Question: I'm currently making a game (in vb.net) that uses the <URL>, so besides the previous, are there any other ways to improve my game's performance?
Game screenshot...

Here's my code so far (the quality adjustment bit is at the bottom),
'''
Public Class Form1
Private keysPressed As New HashSet(Of Keys)
Private firstRun As Boolean = True
Private mouseDownB As Boolean = False
Private newLevel As Boolean = True
Private randomColour As New Random
Private RandomEnemyX As New Random
Private RandomEnemyY As New Random
Private RandomEnemySide As New Random
Private life As Integer = 5
Private score As String = 0
Private playerX As Integer = 403
Private playerY As Integer = 206
Private totaltEnemyCount As Integer = 10
Private enemyCount As Integer = 0
Private enemyX(0) As Integer
Private enemyY(0) As Integer
Private enemyID(0) As Integer
Private EX As Integer = 0
Private EY As Integer = 0
Private ES As Integer = 0
Private enemyMoved As Integer
Private enemySpeed As Integer = 1
Private enemyAttacked As Integer = 0
Private enemyActive As Integer = 0
Private levelNumber As Long = 0
Private FPS As Integer = 40
Private g1 As Graphics
Private enemyCountIncrease As Boolean = True
Private enemySpeedIncrease As Boolean = False
Private Sub Form1_Shown(sender As Object, e As EventArgs) Handles Me.Shown
g1 = Me.CreateGraphics
g1.SmoothingMode = Drawing2D.SmoothingMode.AntiAlias
End Sub
Private Sub Form1_MouseDown(sender As Object, e As MouseEventArgs) Handles Me.MouseDown
mouseDownB = True
End Sub
Private Sub Form1_MouseUp(sender As Object, e As MouseEventArgs) Handles Me.MouseUp
mouseDownB = False
End Sub
Private Sub Form1_KeyDown(sender As Object, e As KeyEventArgs) Handles Me.KeyDown
If e.KeyCode = Keys.Left Then
keysPressed.Add(Keys.Left)
ElseIf e.KeyCode = Keys.Up Then
keysPressed.Add(Keys.Up)
ElseIf e.KeyCode = Keys.Right Then
keysPressed.Add(Keys.Right)
ElseIf e.KeyCode = Keys.Down Then
keysPressed.Add(Keys.Down)
End If
End Sub
Private Sub Form1_KeyUp(sender As Object, e As KeyEventArgs) Handles Me.KeyUp
keysPressed.Remove(e.KeyCode)
End Sub
'''''''''''''''''''''''''Random colour generator''''''''''''''''''''''''''''
Private Function R() As String
Return randomColour.Next(0, 255)
End Function
Private Function G() As String
Return randomColour.Next(0, 255)
End Function
Private Function B() As String
Return randomColour.Next(0, 255)
End Function
'''''''''''''''''''''''''Random location generator''''''''''''''''''''''''''''
Private Function X() As String
Return RandomEnemyX.Next(0, 494)
End Function
Private Function Y() As String
Return RandomEnemyY.Next(24, 348)
End Function
'''''''''''''''''''''''''Main display & player generation''''''''''''''''''''''''''''''''
Private Sub mainPaint(sender As Object, e As EventArgs) Handles Timer1.Tick
Timer1.Interval = FPS
Dim ST As New Stopwatch
ST.Start()
If firstRun = True Then
levelNumber = levelNumber + 1
g1.DrawString("Level " & levelNumber, New Font("DigifaceWide", 64, GraphicsUnit.Pixel), New SolidBrush(Color.FromArgb(191, R, G, B)), X, Y)
g1.DrawRectangle(New Pen(Color.FromArgb(128, R, G, B)), 0, 0, 884, 24)
g1.FillEllipse(New SolidBrush(Color.FromArgb(128, R, G, B)), playerX, playerY, 24, 24)
g1.FillRectangle(New SolidBrush(Color.FromArgb(128, R, G, B)), 0, 0, 884, 24)
g1.DrawString("Life: 5", New Font("DigifaceWide", 20, GraphicsUnit.Pixel), New SolidBrush(Color.FromArgb(191, R, G, B)), 2, 0)
g1.DrawString("Score: 0", New Font("DigifaceWide", 20, GraphicsUnit.Pixel), New SolidBrush(Color.FromArgb(191, R, G, B)), 100, 0)
firstRun = False
End If
'''''''''''''''''''''''''''''''Move player''''''''''''''''''''''''''''''
If keysPressed.Contains(Keys.Left) Then
If playerX > 0 Then
playerX = playerX - 5
g1.FillEllipse(New SolidBrush(Color.FromArgb(128, R, G, B)), playerX, playerY, 24, 24)
End If
ElseIf keysPressed.Contains(Keys.Up) Then
If playerY > 24 Then
playerY = playerY - 5
g1.FillEllipse(New SolidBrush(Color.FromArgb(128, R, G, B)), playerX, playerY, 24, 24)
End If
ElseIf keysPressed.Contains(Keys.Right) Then
If playerX < 860 Then
playerX = playerX + 5
g1.FillEllipse(New SolidBrush(Color.FromArgb(128, R, G, B)), playerX, playerY, 24, 24)
End If
ElseIf keysPressed.Contains(Keys.Down) Then
If playerY < 388 Then
playerY = playerY + 5
g1.FillEllipse(New SolidBrush(Color.FromArgb(128, R, G, B)), playerX, playerY, 24, 24)
End If
End If
'''''''''''''''''''''''''''''''Laser generation'''''''''''''''''''''''''''''''''''''
If mouseDownB = True Then
g1.DrawLine(New Pen(Color.FromArgb(102, R, G, B)), playerX + 12, playerY + 12, Control.MousePosition.X - Me.Bounds.X, Control.MousePosition.Y - Me.Bounds.Y)
End If
''''''''''''''''''''''''''''''''Enemy generation - New level''''''''''''''''''''''''''''''''''''
If newLevel = True Then
levelNumber = levelNumber + 1
Do While enemyCount < totaltEnemyCount
Dim i As Integer = 0
ReDim enemyID(0)
Do While enemyID.Length <= totaltEnemyCount
EX = RandomEnemyX.Next(0, 872)
EY = RandomEnemyY.Next(24, 400)
ES = RandomEnemySide.Next(0, 4)
ReDim Preserve enemyID(i + 1)
enemyID(i) = 1
ReDim Preserve enemyX(i + 1)
ReDim Preserve enemyY(i + 1)
If ES = 0 Then 'Left side
enemyX(i) = 0
enemyY(i) = EY
ElseIf ES = 1 Then 'Top side
enemyX(i) = EX
enemyY(i) = 24
ElseIf ES = 2 Then 'Right side
enemyX(i) = 872
enemyY(i) = EY
ElseIf ES = 3 Then 'Bottom side
enemyX(i) = EX
enemyY(i) = 400
End If
g1.FillEllipse(New SolidBrush(Color.FromArgb(128, Color.Red)), enemyX(i), enemyY(i), 12, 12)
enemyCount = enemyID.Length
enemyActive = enemyActive + 1
i = i + 1
Loop
Loop
newLevel = False
End If
''''''''''''''''''''''''''''''''Enemy attacked''''''''''''''''''''''''''''''''''''''''
Dim iii As Integer = 0
Do While iii < totaltEnemyCount
If (((Control.MousePosition.X - Me.Location.X) > enemyX(iii))) And ((Control.MousePosition.X - Me.Location.X) < (enemyX(iii) + 16)) And ((Control.MousePosition.Y - Me.Location.Y) > enemyY(iii)) And ((Control.MousePosition.Y - Me.Location.Y) < (enemyY(iii) + 16)) Then
If mouseDownB = True Then
enemyID(iii) = -1
enemyX(iii) = -1
enemyY(iii) = -1
enemyActive = enemyActive - 1
enemyCount = enemyCount - 1
End If
End If
iii = iii + 1
Loop
''''''''''''''''''''''''''''''''Move enemy'''''''''''''''''''''''''''''
Dim ii As Integer = 0
Do While enemyMoved < totaltEnemyCount
If enemyActive < 1 Then
enemyCount = 0
newLevel = True
If enemyCountIncrease = True Then
totaltEnemyCount = totaltEnemyCount + 50
ElseIf enemySpeedIncrease = True Then
enemySpeed = enemySpeed + 1
End If
g1.DrawString("Level " & levelNumber, New Font("DigifaceWide", 64, GraphicsUnit.Pixel), New SolidBrush(Color.FromArgb(191, R, G, B)), X, Y)
Exit Sub
End If
If enemyID(ii) = -1 Then
GoTo skipMove
End If
If (enemyX(ii) - (playerX + 4)) < 0 Then 'Enemy on left
enemyX(ii) = enemyX(ii) + enemySpeed
End If
If (enemyX(ii) - (playerX + 4)) > 0 Then 'Enemy on right
enemyX(ii) = enemyX(ii) - enemySpeed
End If
If (enemyY(ii) - (playerY + 4)) < 0 Then 'Enemy above
enemyY(ii) = enemyY(ii) + enemySpeed
End If
If (enemyY(ii) - (playerY + 4)) > 0 Then 'Enemy below
enemyY(ii) = enemyY(ii) - enemySpeed
End If
g1.FillEllipse(New SolidBrush(Color.FromArgb(51, Color.Red)), enemyX(ii), enemyY(ii), 12, 12)
skipMove:
enemyMoved = enemyMoved + 1
ii = ii + 1
Loop
enemyMoved = 0
''''''''''''''''''''''QDSA - Quality Depentant Speed Adjustment''''''''''''''''''''
ST.Stop()
Dim elapTick As Decimal = ST.ElapsedTicks
If elapTick < 5000 Then 'Slow down
FPS = FPS + 1
enemySpeedIncrease = False
g1.SmoothingMode = Drawing2D.SmoothingMode.AntiAlias
enemyCountIncrease = True
ElseIf elapTick > 5000 Then 'Speed up
If FPS > 1 Then
FPS = FPS - 1
End If
g1.SmoothingMode = Drawing2D.SmoothingMode.None
enemyCountIncrease = False
If enemySpeed < 4 Then
enemySpeedIncrease = True
Else
enemySpeedIncrease = False
End If
End If
End Sub
End Class
'''
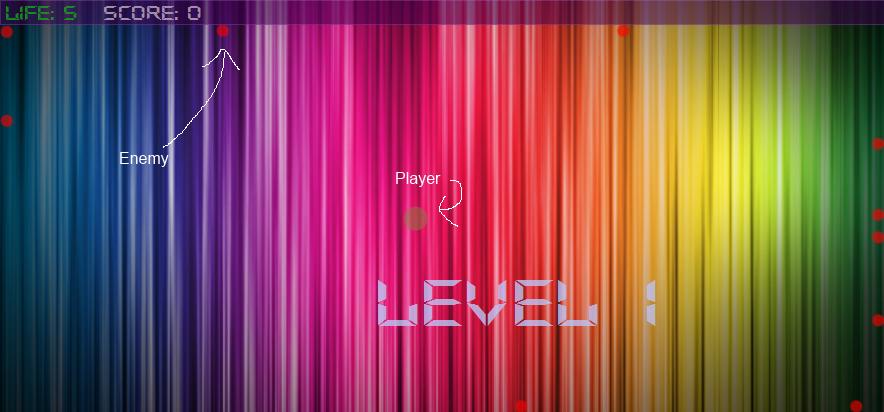
Answer: I have made a sample WPF project similar to what you need, just to give you an idea how powerful and beautiful and fast WPF is compared to ancient technologies.
It looks like this:

It's a little too much code to post it here entirely, so <URL> to a RAR file with the full source.
The main UI XAML is this:
'''
<Window x:Class="SamsGameSample.MainWindow"
xmlns="http://schemas.microsoft.com/winfx/2006/xaml/presentation"
xmlns:x="http://schemas.microsoft.com/winfx/2006/xaml"
xmlns:local="clr-namespace:SamsGameSample"
Title="SamsGameSample"
PreviewKeyDown="Window_PreviewKeyDown"
PreviewKeyUp="Window_PreviewKeyUp"
SizeChanged="Window_SizeChanged"
WindowState="Maximized">
<Window.Resources>
<DataTemplate DataType="{x:Type local:Player}">
<Ellipse Fill="Green" Stroke="Black" Height="{Binding Size.Height}" Width="{Binding Size.Width}"/>
</DataTemplate>
<DataTemplate DataType="{x:Type local:Enemy}">
<Ellipse Fill="Red" Stroke="Black" Height="{Binding Size.Height}" Width="{Binding Size.Width}"/>
</DataTemplate>
</Window.Resources>
<DockPanel>
<DockPanel.Background>
<LinearGradientBrush StartPoint="0,0" EndPoint="1,0" Opacity=".6">
<GradientStop Color="Blue" Offset="0"/>
<GradientStop Color="Red" Offset=".5"/>
<GradientStop Color="Green" Offset="1"/>
</LinearGradientBrush>
</DockPanel.Background>
<StackPanel Orientation="Horizontal" Background="#70000000" DockPanel.Dock="Top">
<TextBlock Text="{Binding Lives, StringFormat='Lives: {0}'}" Margin="10" Foreground="AliceBlue"/>
<TextBlock Text="{Binding Score, StringFormat='Score: {0}'}" Margin="10" Foreground="AliceBlue"/>
</StackPanel>
<ItemsControl ItemsSource="{Binding GameObjects}" x:Name="GameArea">
<ItemsControl.ItemContainerStyle>
<Style TargetType="ContentPresenter">
<Setter Property="Canvas.Left" Value="{Binding Location.X}"/>
<Setter Property="Canvas.Top" Value="{Binding Location.Y}"/>
</Style>
</ItemsControl.ItemContainerStyle>
<ItemsControl.ItemsPanel>
<ItemsPanelTemplate>
<Canvas IsItemsHost="True"/>
</ItemsPanelTemplate>
</ItemsControl.ItemsPanel>
</ItemsControl>
</DockPanel>
</Window>
'''
- -